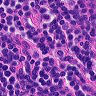
Metastatic tissue present: no